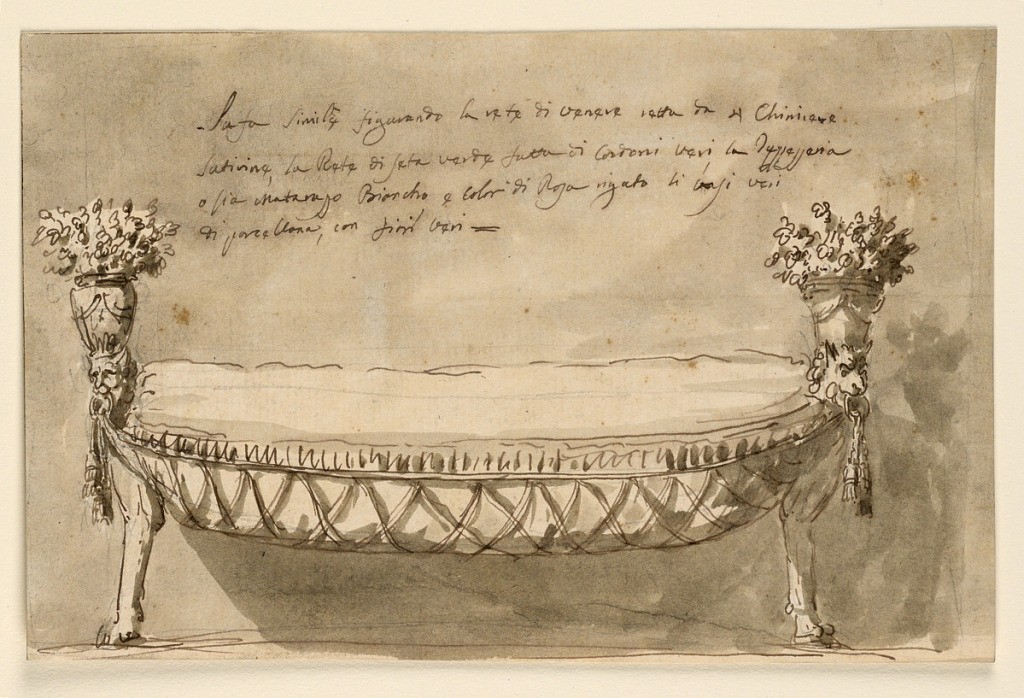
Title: Sofa
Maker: Giuseppe Barberi, Italian, 1746–1809
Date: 1746–1809
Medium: Pen and brown ink, brush and brown wash, graphite on beige laid paper
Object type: Drawing
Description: Sofa.